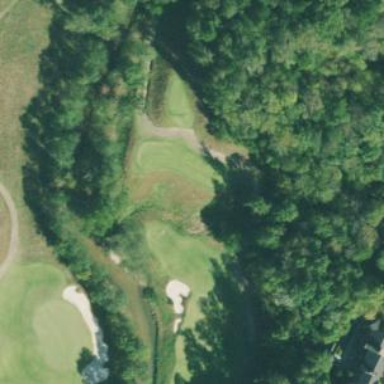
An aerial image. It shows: Grassy area designated as golf fairway.